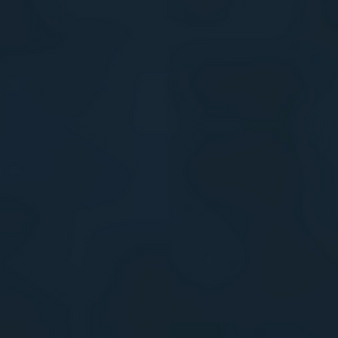
Label: other